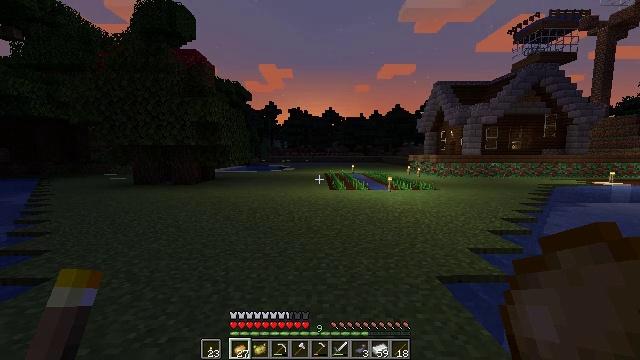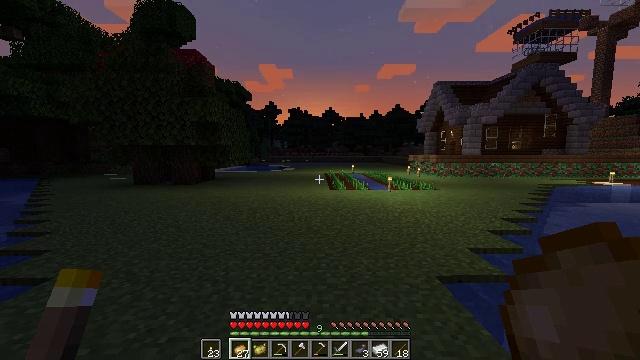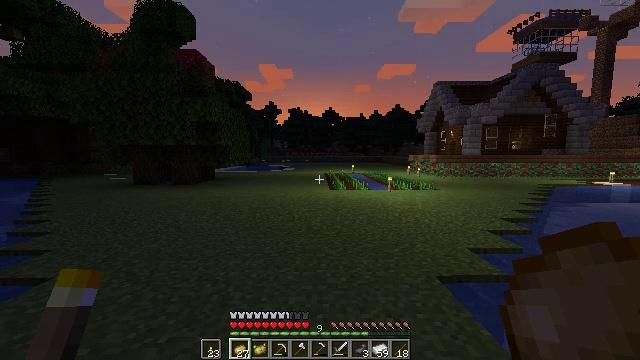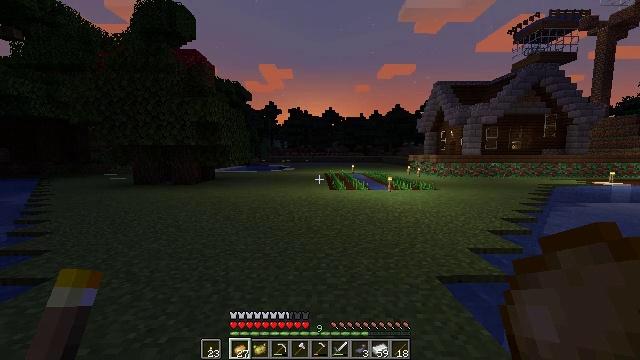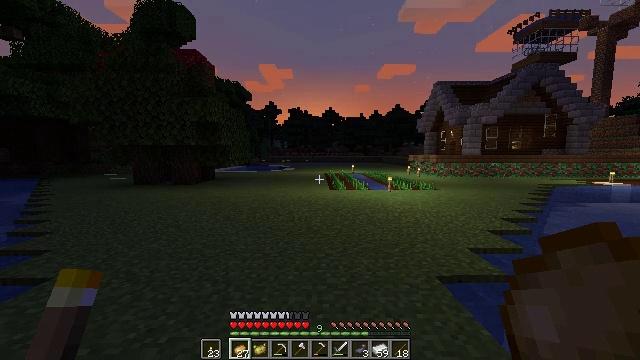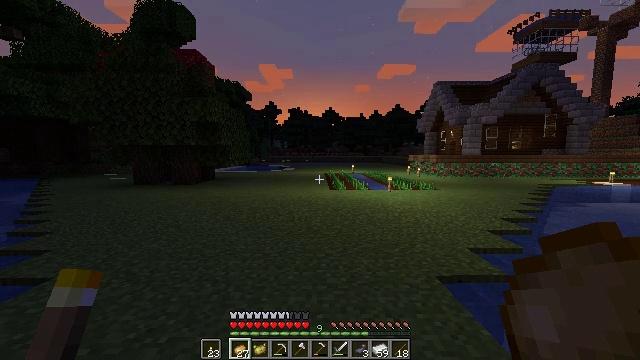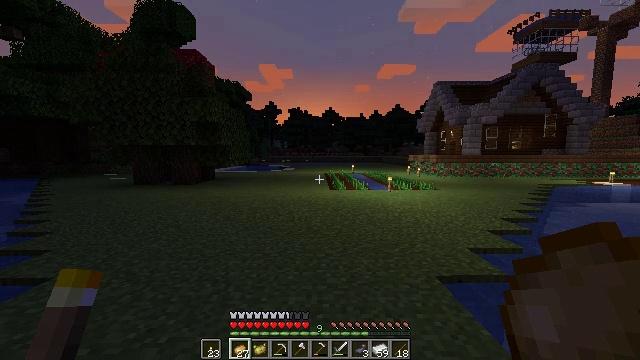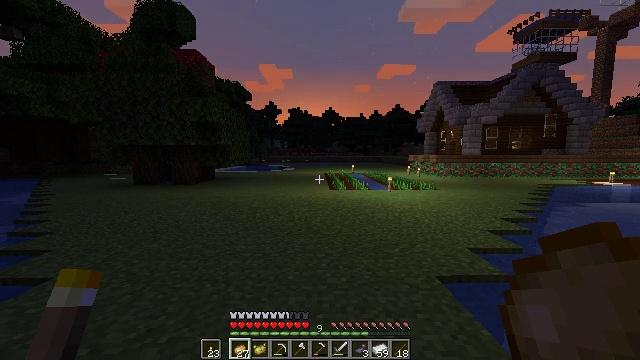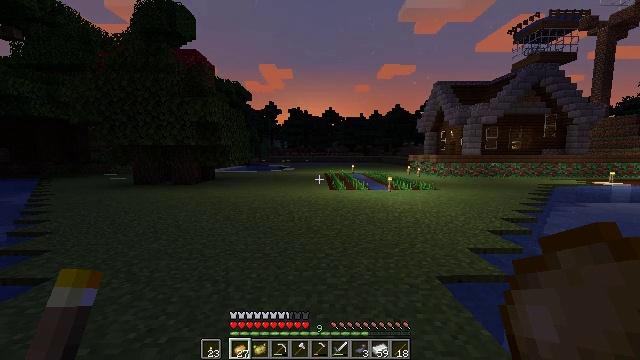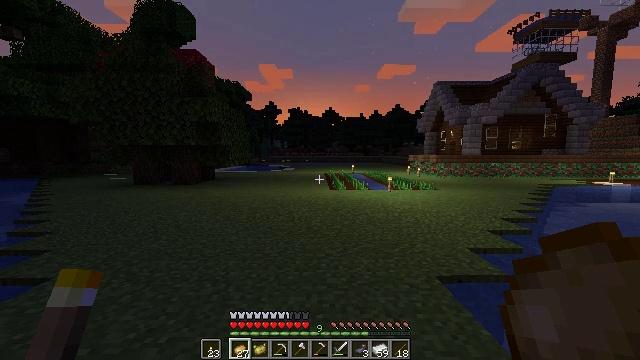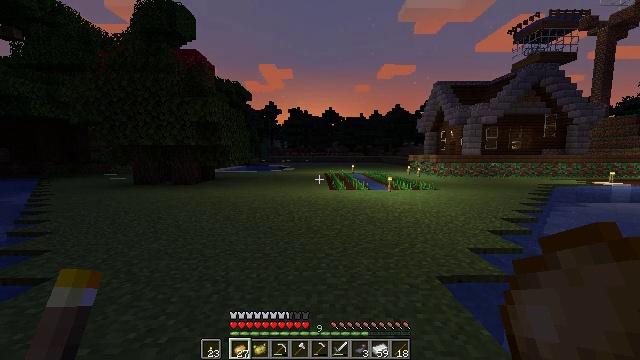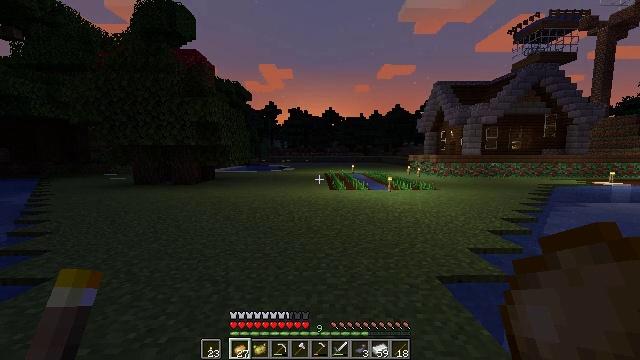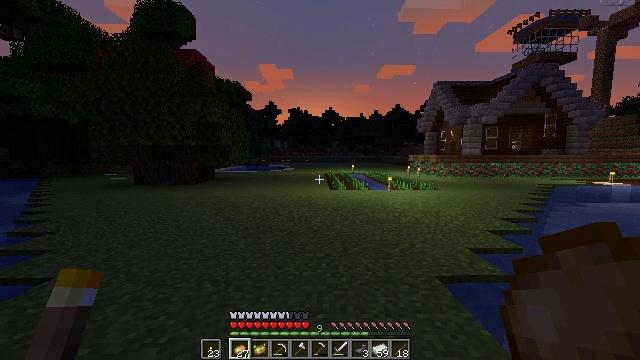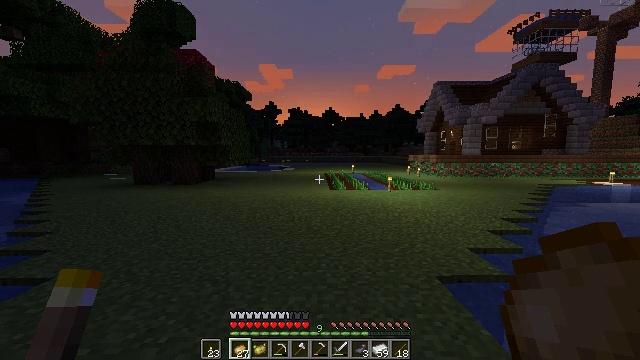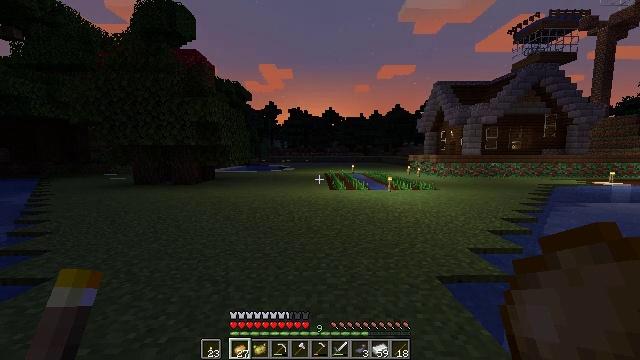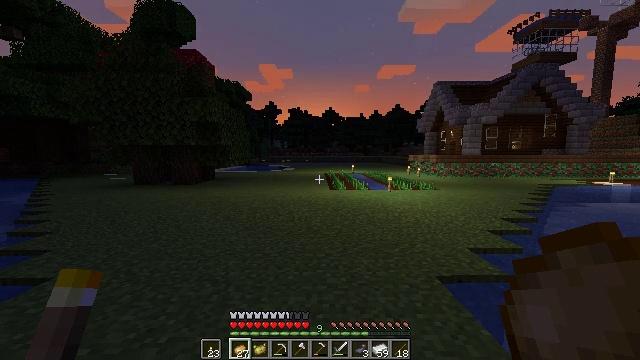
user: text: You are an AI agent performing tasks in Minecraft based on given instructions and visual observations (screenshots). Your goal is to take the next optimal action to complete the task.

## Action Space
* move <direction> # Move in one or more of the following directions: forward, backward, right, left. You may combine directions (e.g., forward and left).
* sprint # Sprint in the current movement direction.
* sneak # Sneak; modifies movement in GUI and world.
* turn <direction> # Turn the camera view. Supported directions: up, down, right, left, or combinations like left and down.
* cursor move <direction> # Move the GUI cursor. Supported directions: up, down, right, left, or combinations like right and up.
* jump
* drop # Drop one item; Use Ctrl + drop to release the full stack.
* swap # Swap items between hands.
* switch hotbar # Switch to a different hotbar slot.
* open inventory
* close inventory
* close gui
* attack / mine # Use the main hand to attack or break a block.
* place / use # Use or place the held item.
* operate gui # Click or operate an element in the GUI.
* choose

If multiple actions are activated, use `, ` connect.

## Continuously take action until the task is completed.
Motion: motion action
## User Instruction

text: Smelt a baked potato.
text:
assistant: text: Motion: no_op
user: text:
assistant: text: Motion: no_op
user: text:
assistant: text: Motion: no_op
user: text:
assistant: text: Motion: no_op
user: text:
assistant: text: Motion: no_op
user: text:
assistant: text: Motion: no_op
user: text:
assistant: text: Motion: no_op
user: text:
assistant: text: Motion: no_op
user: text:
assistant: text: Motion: no_op
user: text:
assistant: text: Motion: no_op
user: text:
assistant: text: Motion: no_op
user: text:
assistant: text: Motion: no_op
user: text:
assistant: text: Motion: no_op
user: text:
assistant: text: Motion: no_op
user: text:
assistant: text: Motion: no_op
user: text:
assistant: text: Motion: no_op
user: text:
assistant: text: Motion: no_op
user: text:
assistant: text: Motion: no_op
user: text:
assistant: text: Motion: no_op
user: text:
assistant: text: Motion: no_op
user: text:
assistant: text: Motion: no_op
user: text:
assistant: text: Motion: no_op
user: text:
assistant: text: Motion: no_op
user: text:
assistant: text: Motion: no_op
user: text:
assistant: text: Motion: no_op
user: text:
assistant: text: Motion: no_op
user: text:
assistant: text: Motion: no_op
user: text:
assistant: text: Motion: no_op
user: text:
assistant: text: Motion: no_op
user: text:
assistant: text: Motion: no_op